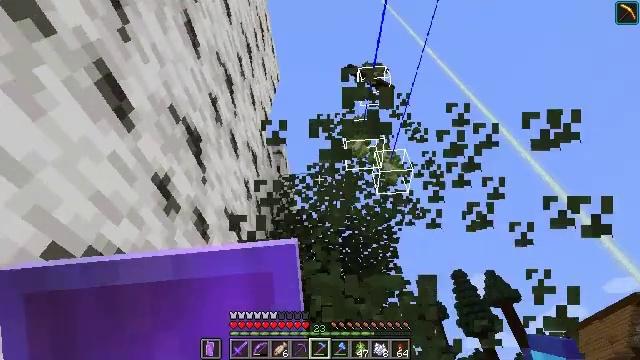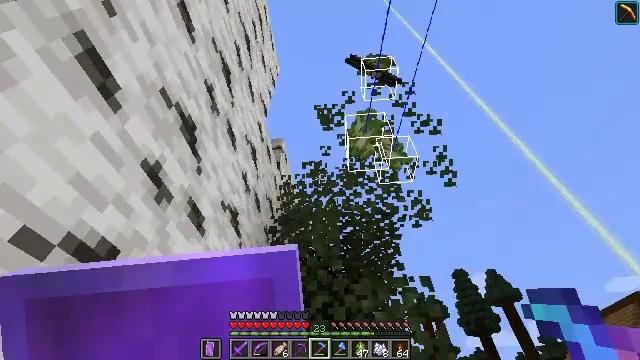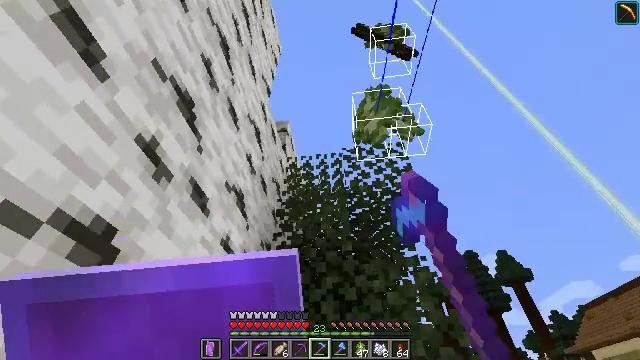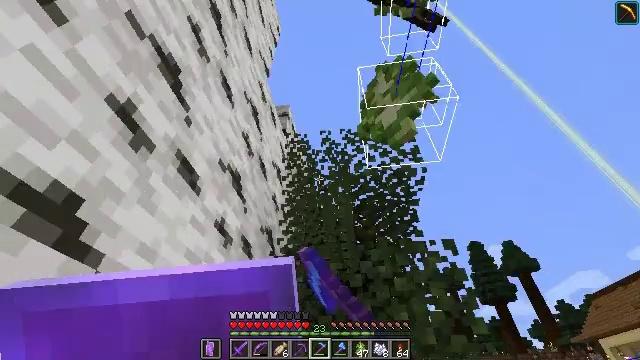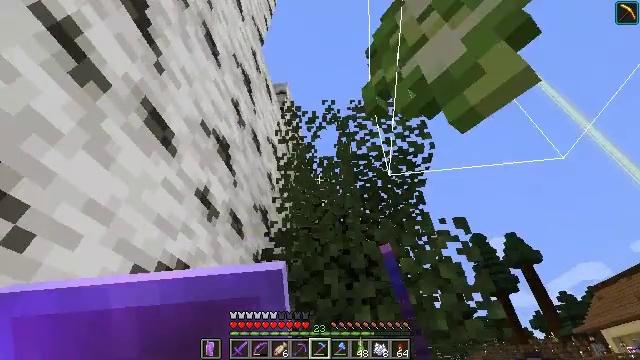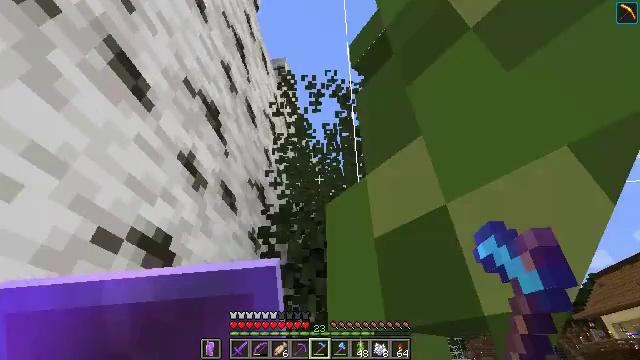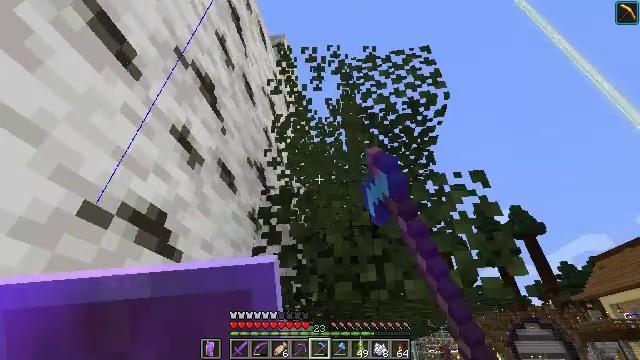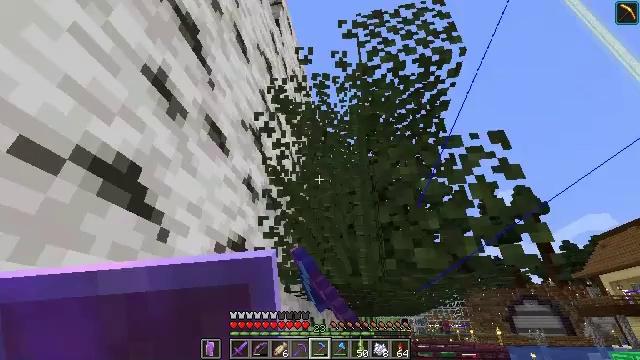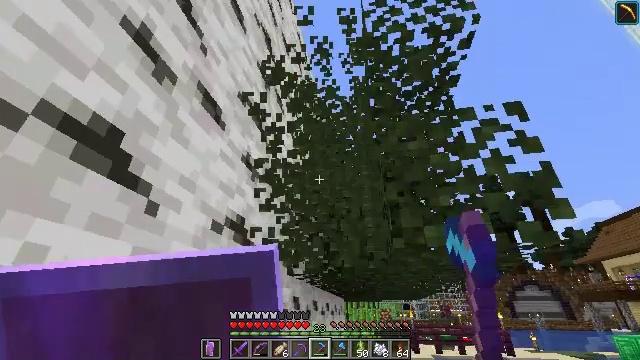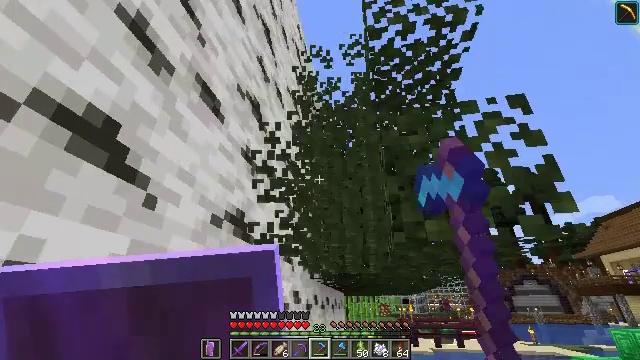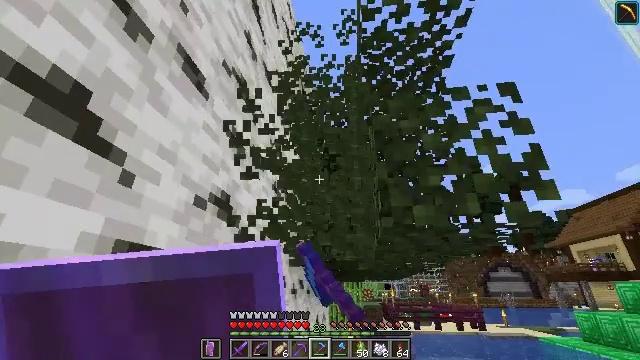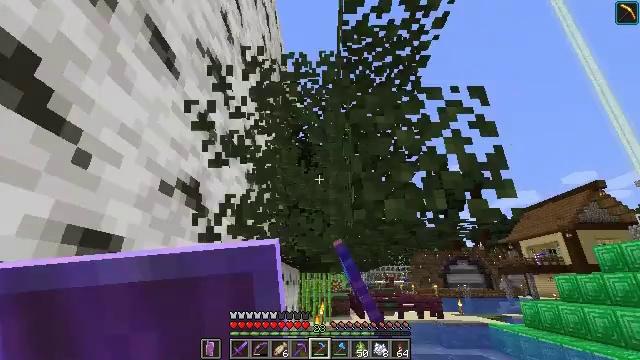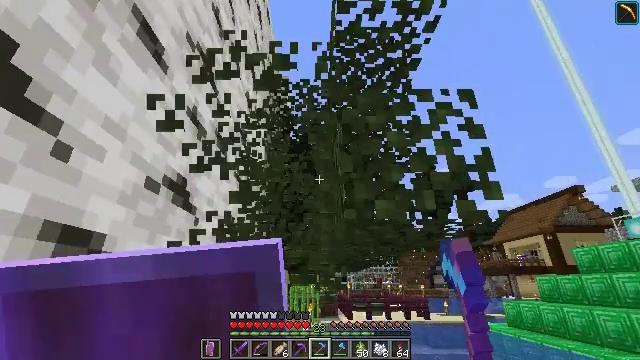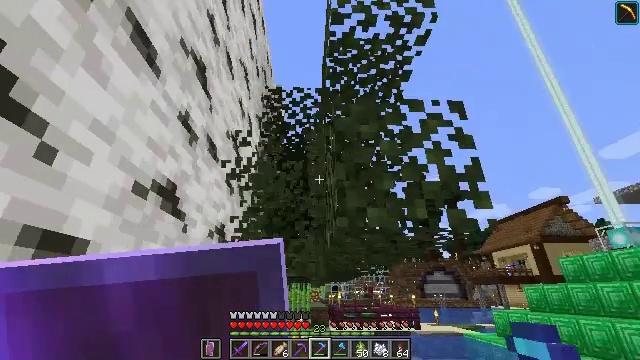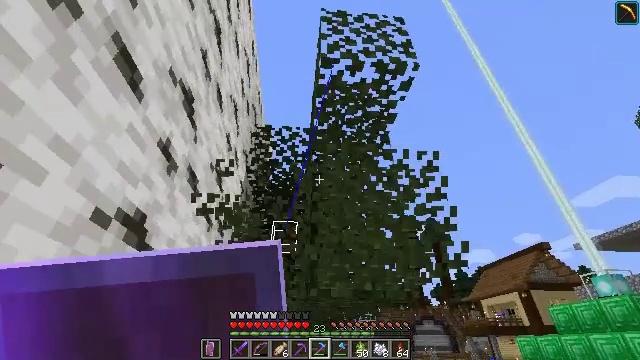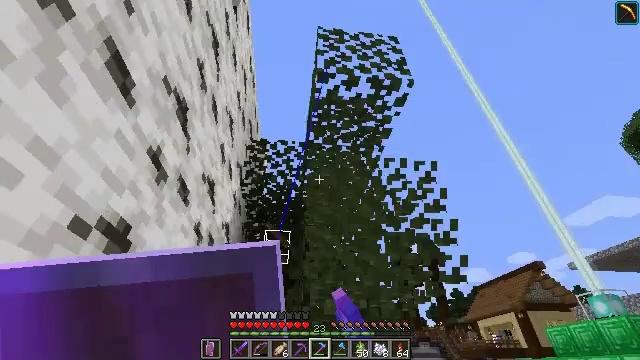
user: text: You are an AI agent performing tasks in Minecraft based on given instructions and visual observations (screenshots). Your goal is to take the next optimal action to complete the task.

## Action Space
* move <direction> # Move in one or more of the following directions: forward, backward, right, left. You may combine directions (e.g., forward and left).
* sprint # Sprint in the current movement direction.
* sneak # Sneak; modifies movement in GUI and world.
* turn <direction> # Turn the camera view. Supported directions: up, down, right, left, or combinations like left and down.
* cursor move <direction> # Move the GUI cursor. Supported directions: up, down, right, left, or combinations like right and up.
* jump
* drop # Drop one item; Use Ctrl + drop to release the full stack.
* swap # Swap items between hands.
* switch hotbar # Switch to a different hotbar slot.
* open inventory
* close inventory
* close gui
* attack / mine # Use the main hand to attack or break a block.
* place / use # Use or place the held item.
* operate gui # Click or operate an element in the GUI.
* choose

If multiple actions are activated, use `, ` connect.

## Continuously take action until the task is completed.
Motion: motion action
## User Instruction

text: Remove birch leaves from trees.
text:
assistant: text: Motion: move forward, attack / mine
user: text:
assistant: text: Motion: move forward, turn left and down, attack / mine
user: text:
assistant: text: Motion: move forward, turn left and down, attack / mine
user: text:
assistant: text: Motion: move forward, turn down, attack / mine
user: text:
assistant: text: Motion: move forward, turn down, attack / mine
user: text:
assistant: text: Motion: move forward, turn down, attack / mine
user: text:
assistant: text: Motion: turn down, attack / mine
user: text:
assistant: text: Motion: turn down, attack / mine
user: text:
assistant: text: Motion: turn down, attack / mine
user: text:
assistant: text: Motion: turn right and down, attack / mine
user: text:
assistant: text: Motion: turn right and down, attack / mine
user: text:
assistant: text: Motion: turn right, attack / mine
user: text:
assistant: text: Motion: turn right and up, attack / mine
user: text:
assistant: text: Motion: move forward, turn right and up, attack / mine
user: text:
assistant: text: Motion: move forward, turn right and up, attack / mine
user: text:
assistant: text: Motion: move forward, turn up, attack / mine
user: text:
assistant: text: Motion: move forward, turn up, attack / mine
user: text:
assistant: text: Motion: turn up, attack / mine
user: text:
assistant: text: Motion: turn up, attack / mine
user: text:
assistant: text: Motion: turn up, attack / mine
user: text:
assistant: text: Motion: turn up, attack / mine
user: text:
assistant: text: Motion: attack / mine
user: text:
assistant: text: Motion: attack / mine
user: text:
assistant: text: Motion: attack / mine
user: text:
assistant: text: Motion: turn down, attack / mine
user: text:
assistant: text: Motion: turn left and down, attack / mine
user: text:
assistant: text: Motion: turn left and down, attack / mine
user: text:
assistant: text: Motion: turn left and down, attack / mine
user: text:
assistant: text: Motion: turn left and down, attack / mine
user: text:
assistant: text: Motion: attack / mine